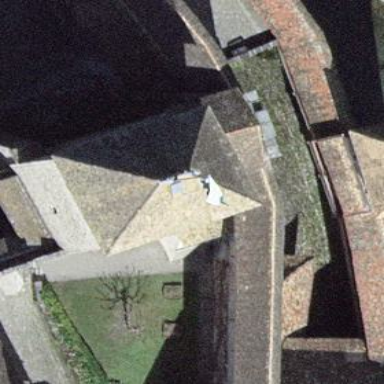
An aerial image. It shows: Historic city gate building.